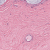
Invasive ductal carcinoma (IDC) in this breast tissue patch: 0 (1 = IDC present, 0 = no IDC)